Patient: sex M, age 65
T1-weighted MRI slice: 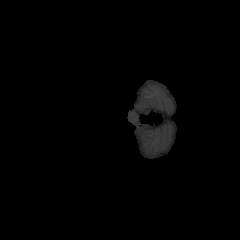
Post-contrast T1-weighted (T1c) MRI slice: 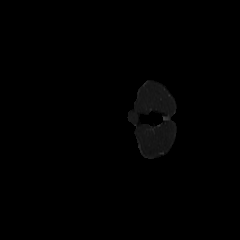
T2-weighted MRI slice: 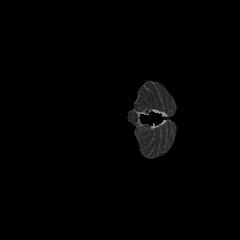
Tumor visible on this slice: no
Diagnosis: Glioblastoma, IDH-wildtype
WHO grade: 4